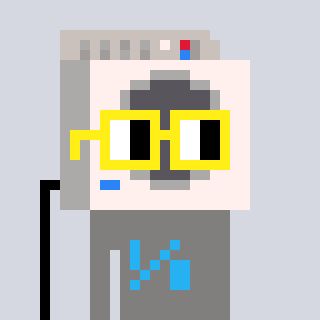
a pixel art character with square yellow glasses, a washing machine-shaped head and a bluegrey-colored body on a cool background